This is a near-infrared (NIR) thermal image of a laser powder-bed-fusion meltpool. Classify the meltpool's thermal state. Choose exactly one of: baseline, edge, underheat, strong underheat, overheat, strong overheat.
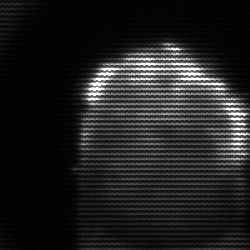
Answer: baseline